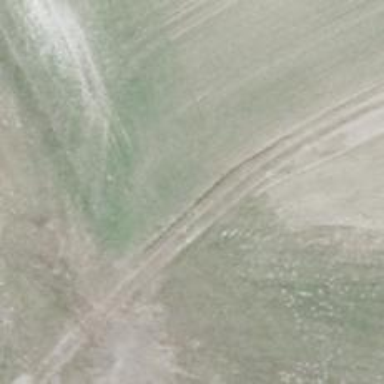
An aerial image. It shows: Grass track with Grade 4 tracktype.